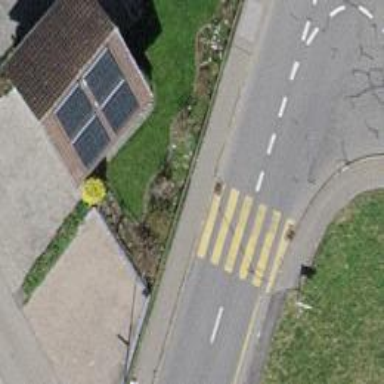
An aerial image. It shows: Uncontrolled zebra crossing on the road.